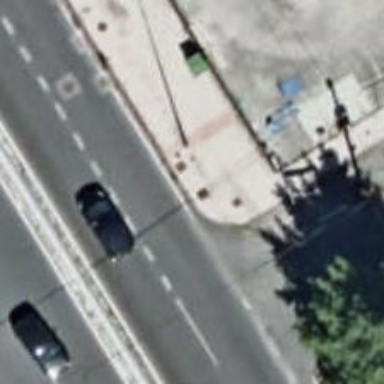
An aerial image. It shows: Sidewalk along the footway.